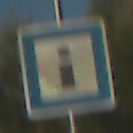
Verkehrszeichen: Informationsstelle
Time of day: SunriseSunset
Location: Outdoor (RoadRail)
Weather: Clear
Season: NotSpecified
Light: Natural